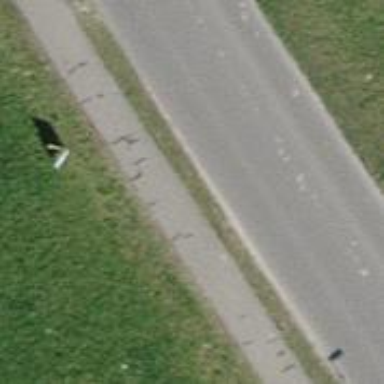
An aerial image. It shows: Asphalt cycleway.